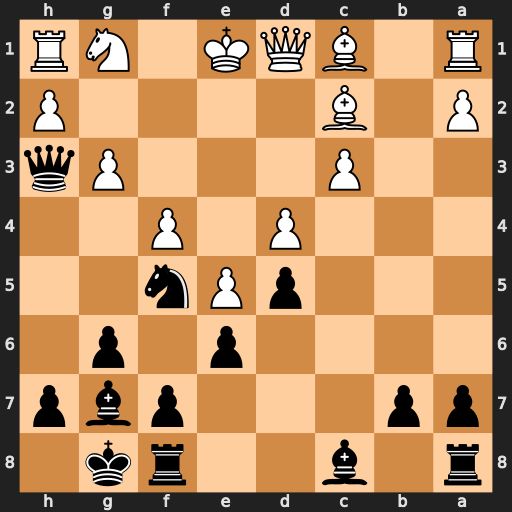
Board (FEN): r1b2rk1/pp3pbp/4p1p1/3pPn2/3P1P2/2P3Pq/P1B4P/R1BQK1NR
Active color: b
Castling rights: KQ
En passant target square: -
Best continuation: Qg2 Qd2 Qxh1